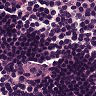
Metastatic tissue present: no